Field crop: maize
Growth stage: 2
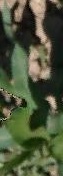
Species: maize